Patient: sex M, age 58
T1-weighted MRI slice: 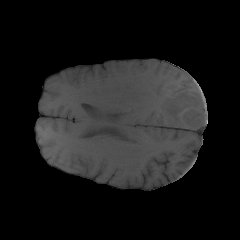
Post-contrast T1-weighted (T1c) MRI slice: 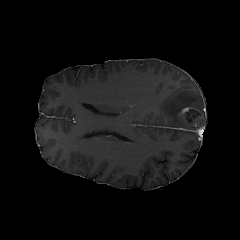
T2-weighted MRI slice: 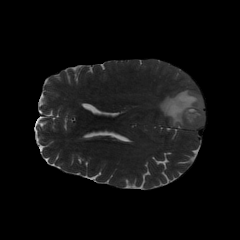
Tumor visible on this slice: yes
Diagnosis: Glioblastoma, IDH-wildtype
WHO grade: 4